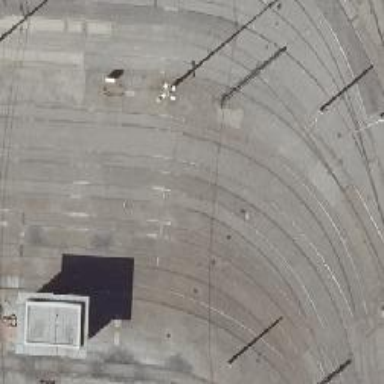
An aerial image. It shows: Tram railway running through service yard with electrified contact lines.